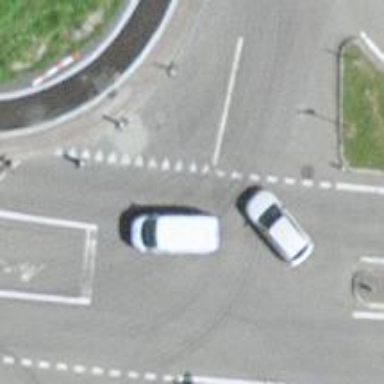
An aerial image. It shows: Road with "give way" sign.